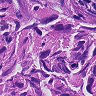
Metastatic tissue present: yes